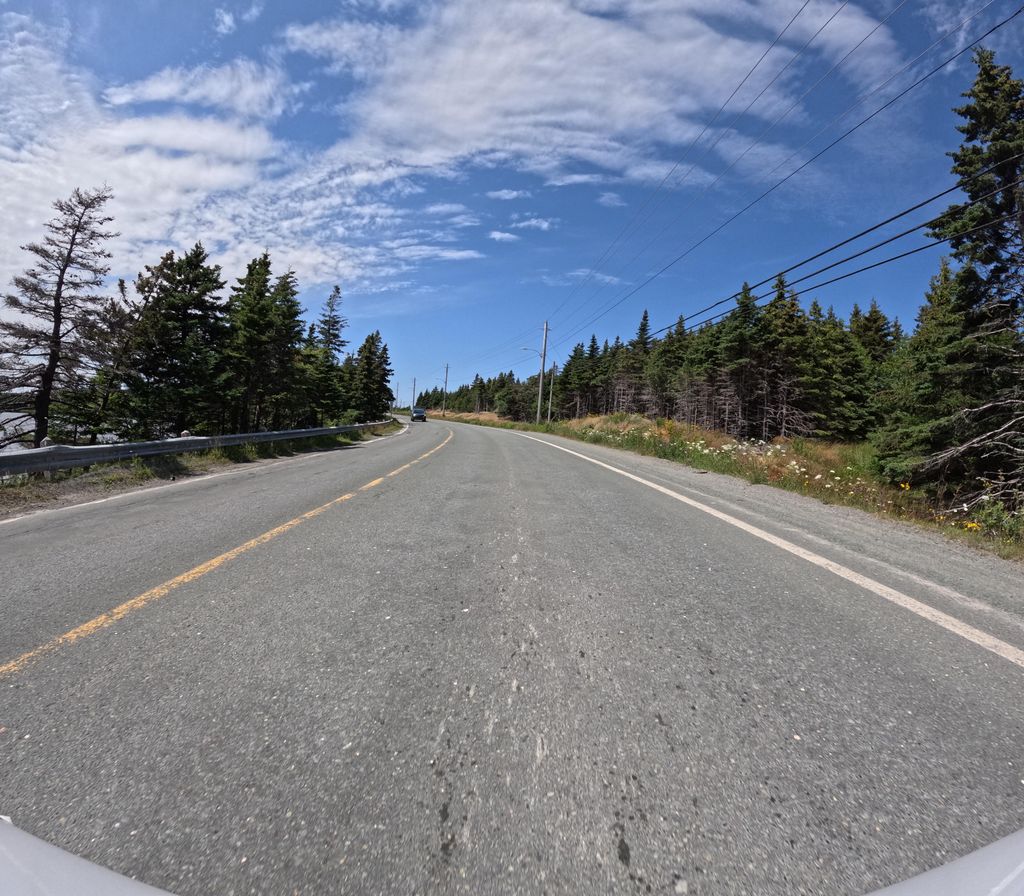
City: st_johns